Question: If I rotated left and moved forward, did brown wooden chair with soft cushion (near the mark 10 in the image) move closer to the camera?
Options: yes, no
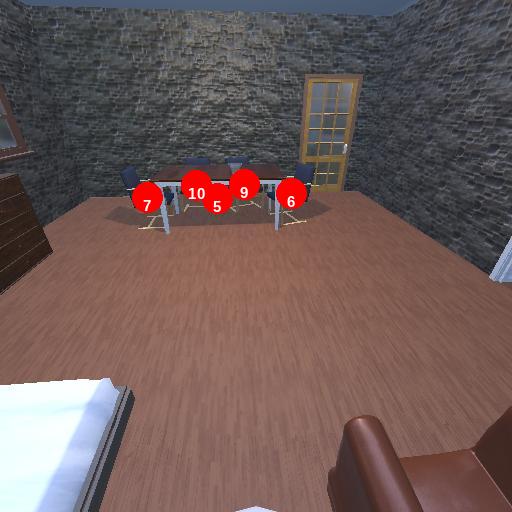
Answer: yes